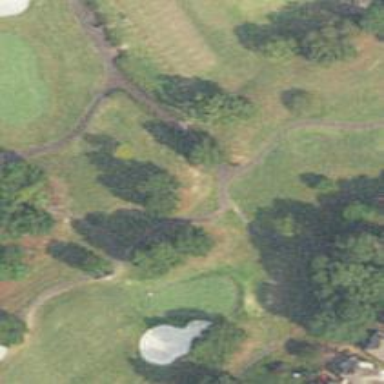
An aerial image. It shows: Path for golf carts.